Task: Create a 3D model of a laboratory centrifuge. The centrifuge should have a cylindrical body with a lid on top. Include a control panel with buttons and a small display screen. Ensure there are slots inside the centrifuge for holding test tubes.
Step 219:
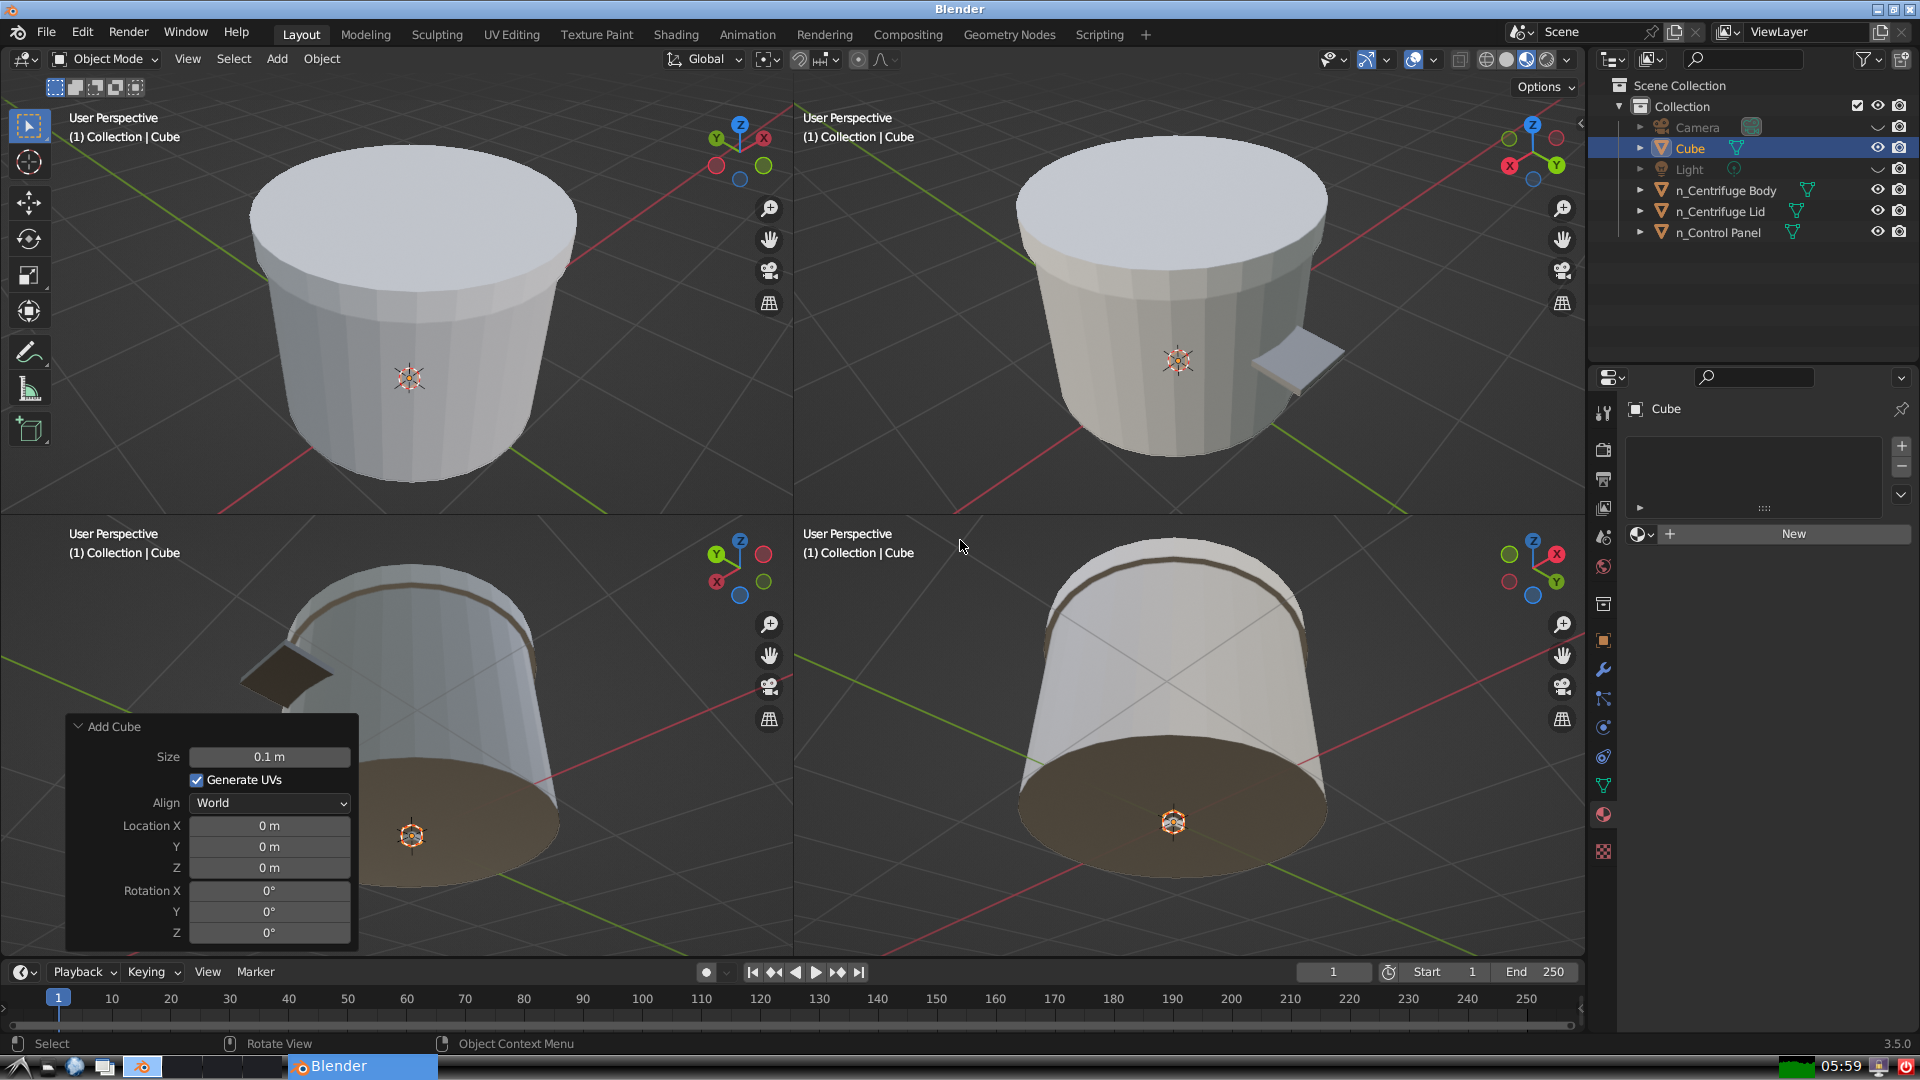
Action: {"mouse_move": [270, 826]}